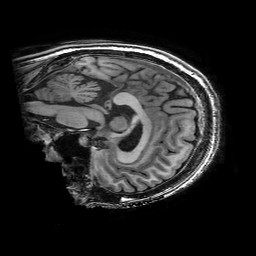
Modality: T1w
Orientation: sagittal
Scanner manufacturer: ge
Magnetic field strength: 3 T
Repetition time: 0.008928 s
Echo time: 0.003492 s